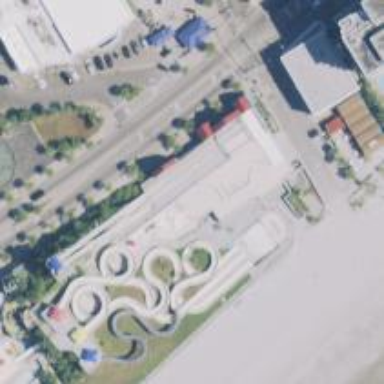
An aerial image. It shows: Water park.